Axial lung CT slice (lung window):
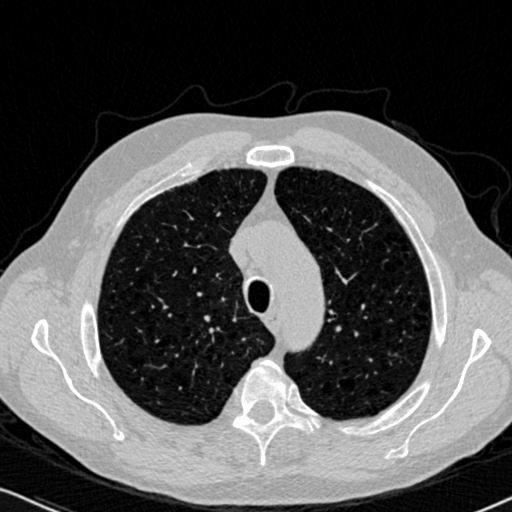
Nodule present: no